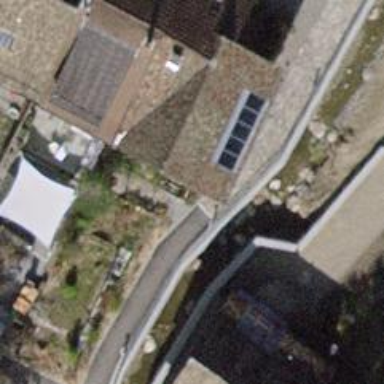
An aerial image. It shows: Cobblestone footway.